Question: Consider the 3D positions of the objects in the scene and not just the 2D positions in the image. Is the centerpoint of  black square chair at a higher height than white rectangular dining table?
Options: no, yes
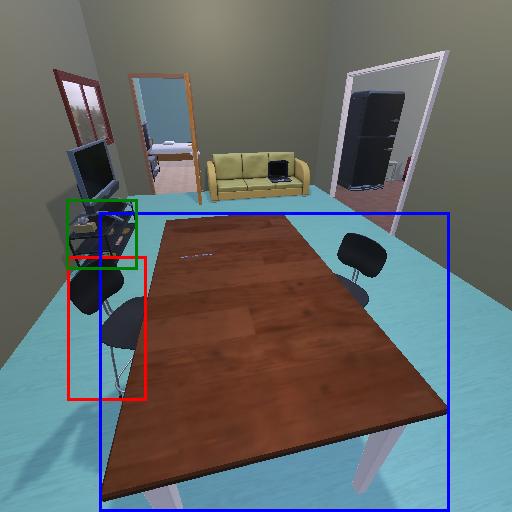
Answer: no